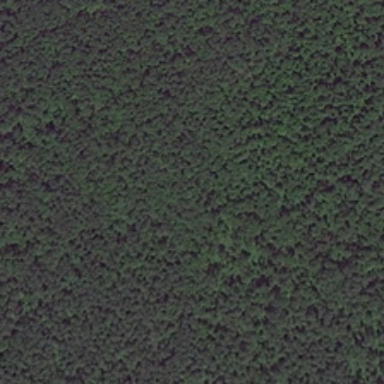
Many green trees are in a piece of forest .